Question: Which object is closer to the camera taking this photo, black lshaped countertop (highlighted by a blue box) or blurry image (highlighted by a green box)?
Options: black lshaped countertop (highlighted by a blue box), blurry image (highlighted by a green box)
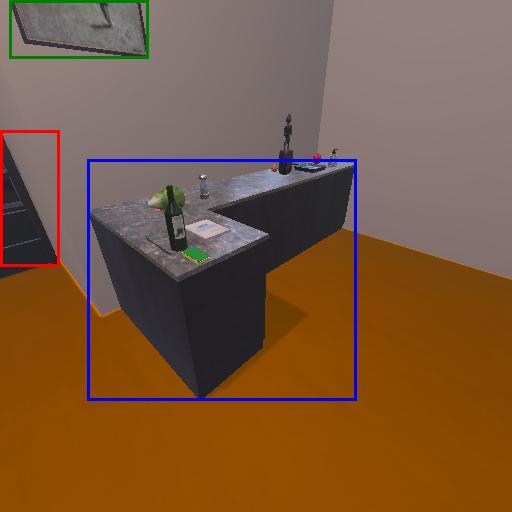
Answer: black lshaped countertop (highlighted by a blue box)